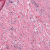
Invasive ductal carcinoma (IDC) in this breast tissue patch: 0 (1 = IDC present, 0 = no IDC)